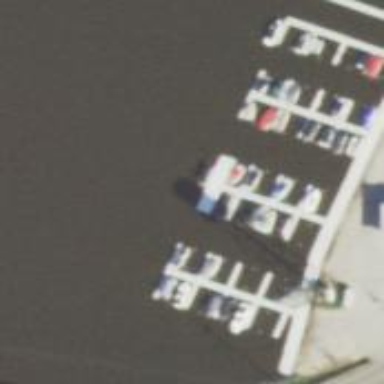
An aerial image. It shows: Man-made pier.